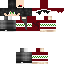
A female human skin with dark skin, wearing brown long hair dressed in a red hoodie and black pants, featuring a closed mouth.